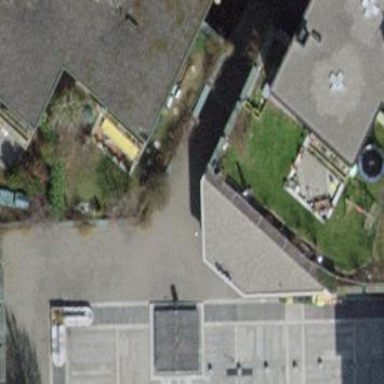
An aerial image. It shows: Close-up view of roof of building.